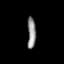
Tissue: lung
Cell type: T cells
Senescence score: 0.1892
Nuclear area (px): 263
Mean DAPI intensity: 140.179